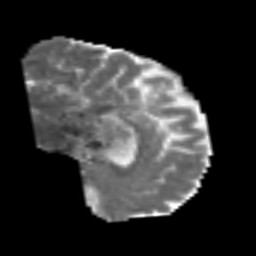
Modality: MD
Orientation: sagittal
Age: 60
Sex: male
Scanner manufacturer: siemens
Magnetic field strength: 3 T
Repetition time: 6.1 s
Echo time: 0.101 s